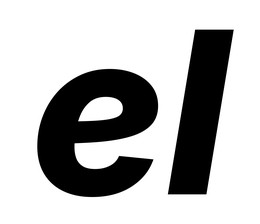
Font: Inter-Italic_ExtraBold_Italic